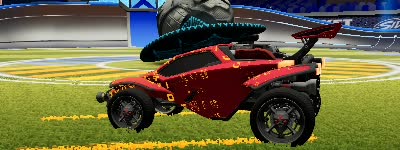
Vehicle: octane